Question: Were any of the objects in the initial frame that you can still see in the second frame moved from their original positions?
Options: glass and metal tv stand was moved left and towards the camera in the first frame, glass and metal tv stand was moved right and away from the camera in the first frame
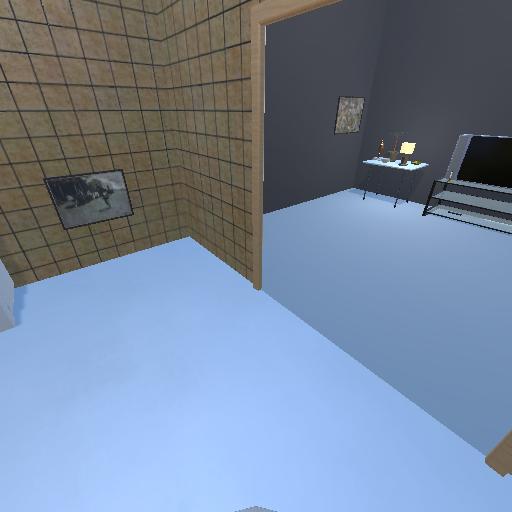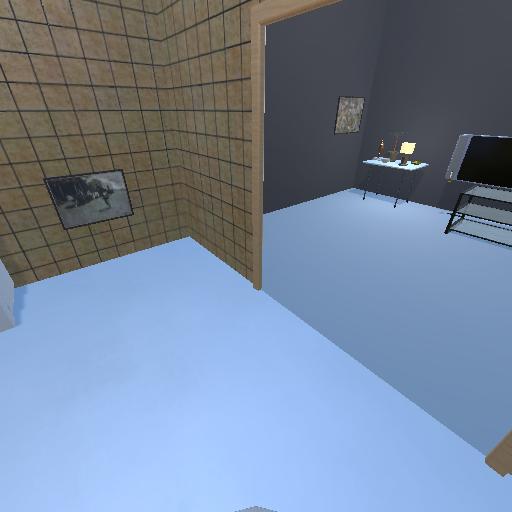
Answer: glass and metal tv stand was moved left and towards the camera in the first frame